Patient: sex M, age 43
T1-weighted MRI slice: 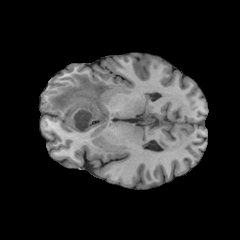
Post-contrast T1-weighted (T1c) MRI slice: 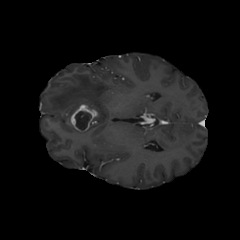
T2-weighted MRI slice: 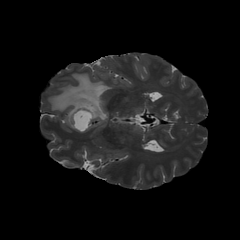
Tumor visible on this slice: yes
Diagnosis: Glioblastoma, IDH-wildtype
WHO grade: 4